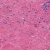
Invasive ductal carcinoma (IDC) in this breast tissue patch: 0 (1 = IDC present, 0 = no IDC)